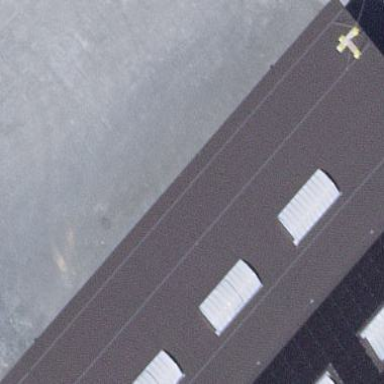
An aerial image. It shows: View of roof of building.